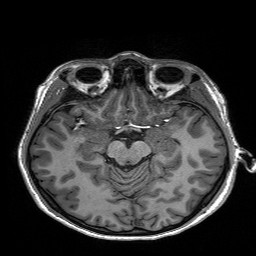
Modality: T1w
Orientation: coronal
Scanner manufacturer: siemens
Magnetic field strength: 3 T
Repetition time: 2.3 s
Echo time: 0.00197 s